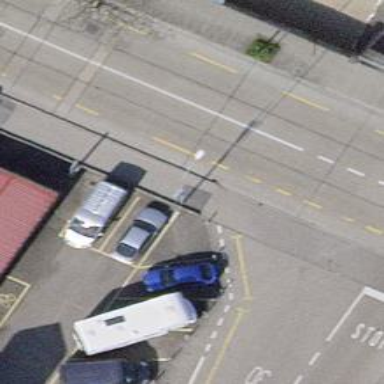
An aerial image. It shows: Raised kerb.